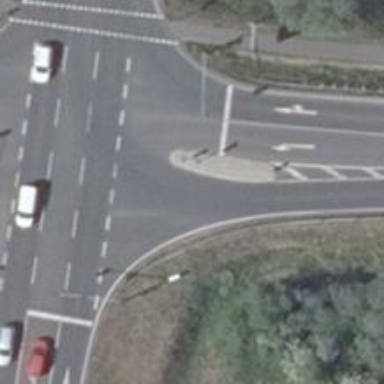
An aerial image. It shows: Road with traffic signals.